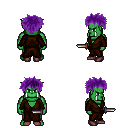
a pixel art fantasy rpg character, male body template, orc, green skin, brown robe, metal pants, purple bedhead hairstyle, maroon shoes, dagger, four views (front, back, left, right), 2x2 character sprite sheet, small pixel art, hard edges, no anti-aliasing